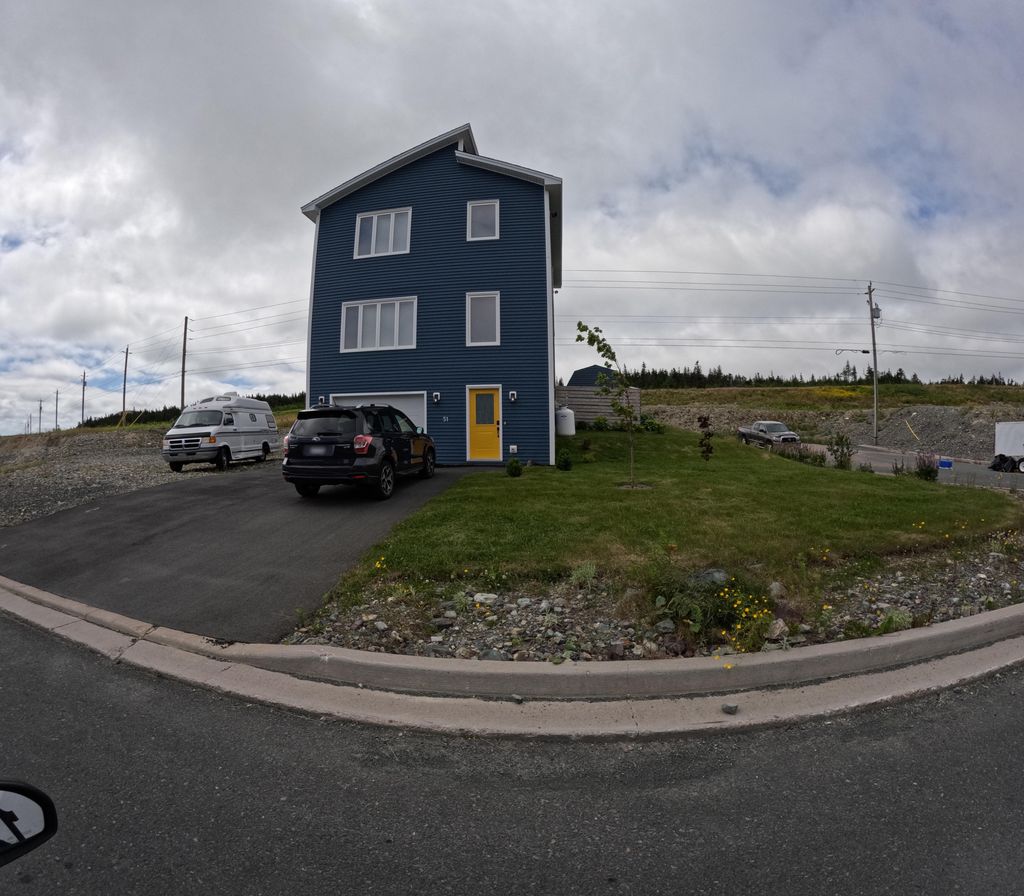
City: st_johns